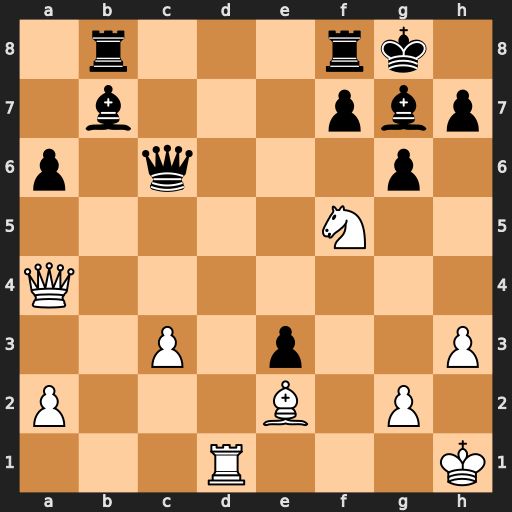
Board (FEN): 1r3rk1/1b3pbp/p1q3p1/5N2/Q7/2P1p2P/P3B1P1/3R3K
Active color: w
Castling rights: -
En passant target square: -
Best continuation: Ne7+ Kh8 Nxc6 Bxc6 Qxc6